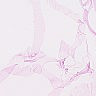
Metastatic tissue present: no